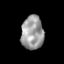
Tissue: prostate
Cell type: Myeloid cells
Senescence score: 0.3482
Nuclear area (px): 738
Mean DAPI intensity: 156.118